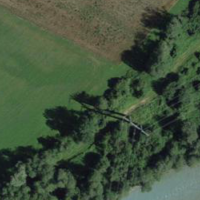
EUNIS habitat code: 45
Species observed at this site:
Campanula latifolia